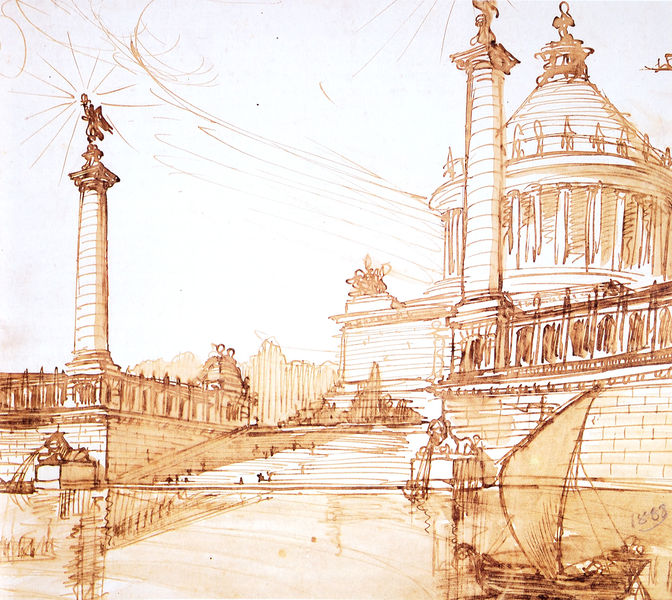
Titel: Idealprojekt Denkmal am Meer
Künstler: Theodor Fischer
Standort: München
Institution: Architektursammlung der Technischen Universität
Schlagwörter: feder, flügel, himmel, meer, schatten, wasser, wolken, fluss, menschen, see, stadt, ufer, braun, laterne, schwarz, skizze, säule, säulen, weiss, zeichnung, anlage, gebäude, park, rot, schloss, zaun, leute, architektur, spitze, stein, häuser, spiegelung, brücke, kirche, sonne, figur, personen, blatt, leuchte, schön, boot, boote, ruder, rund, turm, engel, skulptur, springbrunnen, schiff, segel, segelboot, italien, vedute, venedig, studie, segelschiff, berge, dächer, mauer, grafik, graphik, linien, figuren, hafen, kaimauer, kuppel, strom, treppe, turner, papst, geländer, stufen, striche, leuchten, tusche, palast, balustrade, strahlen, linie, denkmal, festung, druck, radierung, strich, bahnhof, bleistift, entwurf, tinte, arkaden, rom, kapitell, himme, skulpturen, löwen, statuen, grab, rotbraun, obelisk, freitreppe, vatikan, tempel, löwe, rundtempel, grabmal, lagune, tiber, federzeichnung, bauwerk, arno, petersdom, tuschzeichnung, tuschezeichnung, rotunde, rundbau, prospekt, obelisken, mauerstein, stele, kuppeldach, stiegen, gondel, bister, bot, barke, marcusplatz, sö, wasserweg, spanische, engelsburg, 19. jahrhundert, 1868, exterior